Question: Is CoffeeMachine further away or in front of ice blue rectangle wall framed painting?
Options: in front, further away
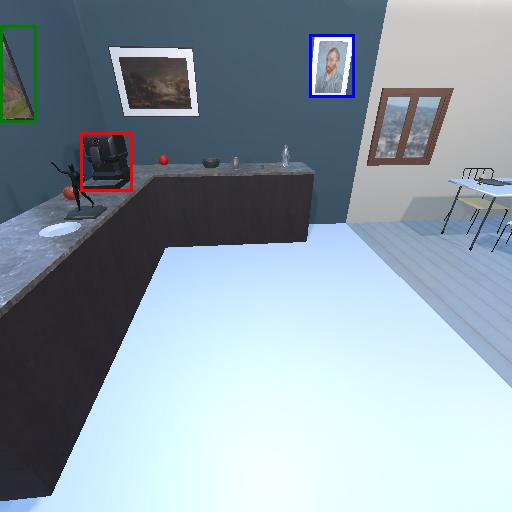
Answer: in front